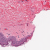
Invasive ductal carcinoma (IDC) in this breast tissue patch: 0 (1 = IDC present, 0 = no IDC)